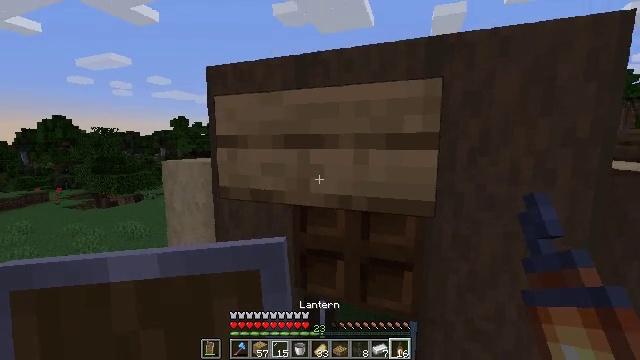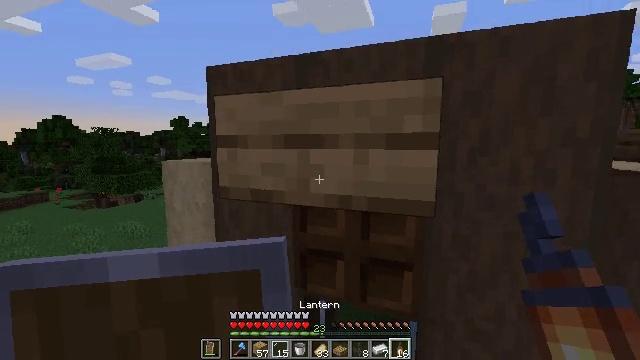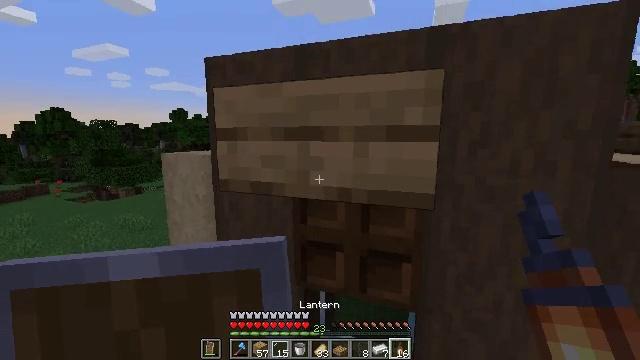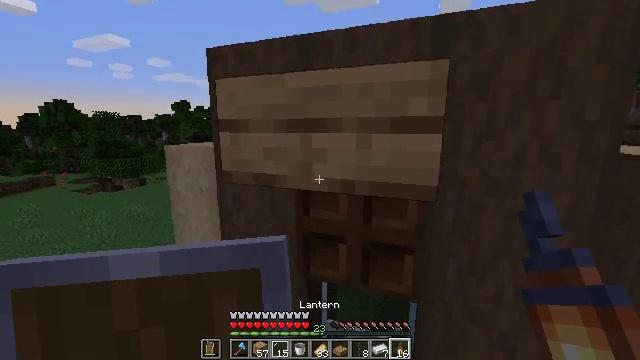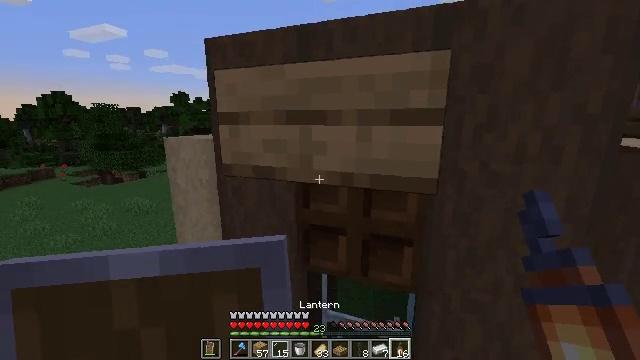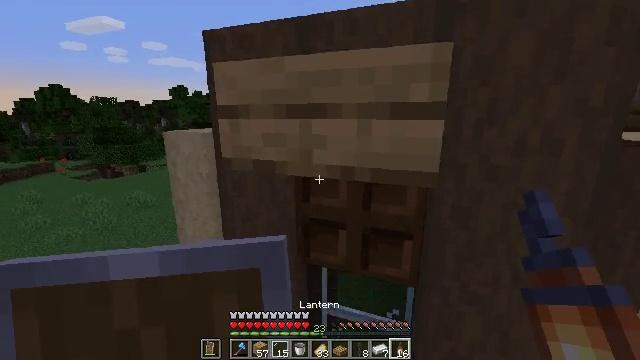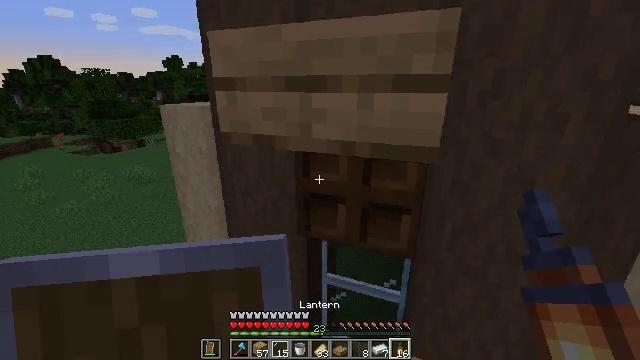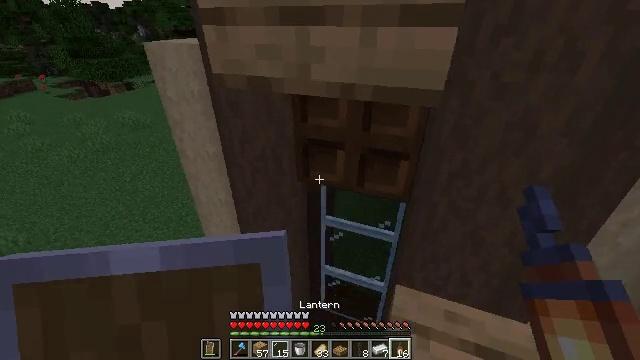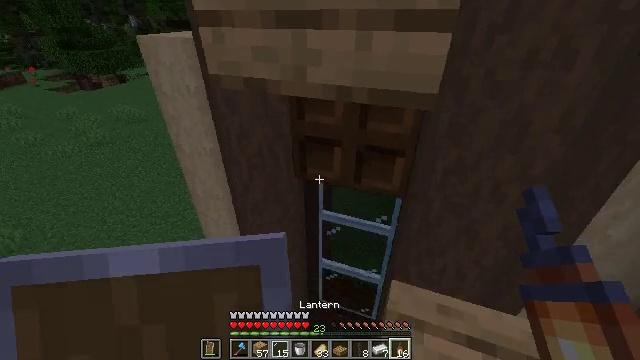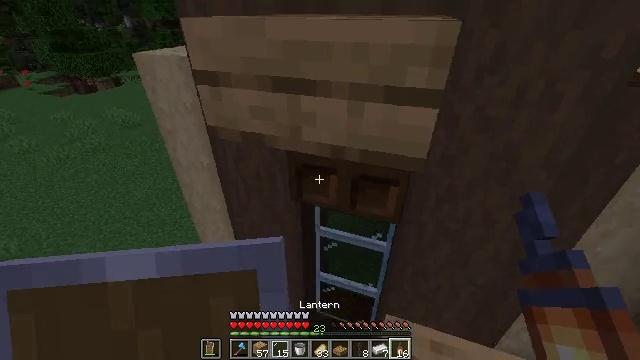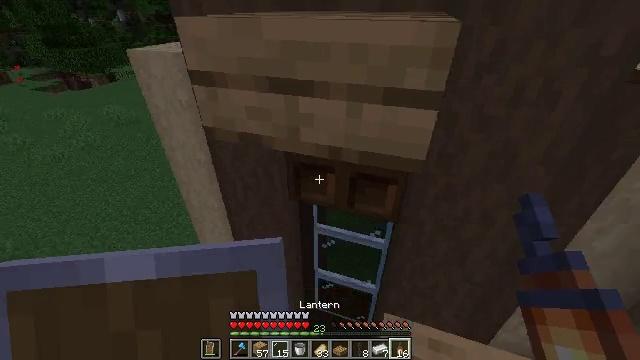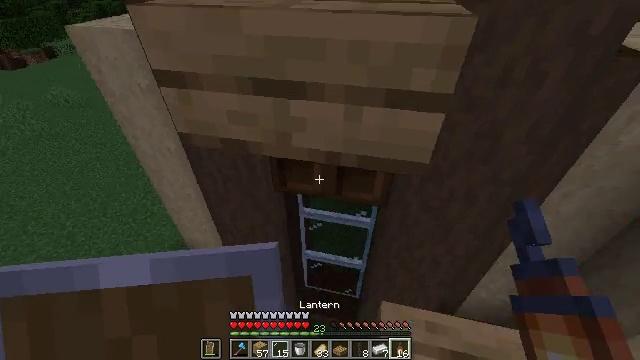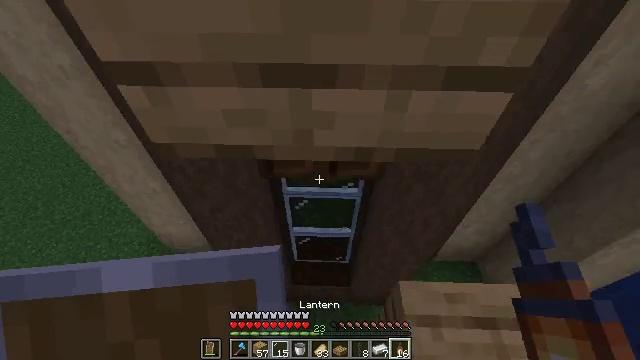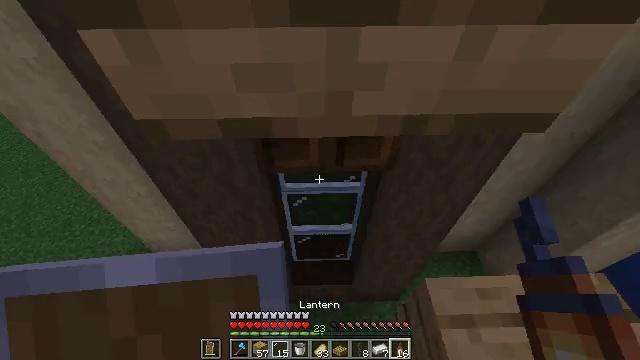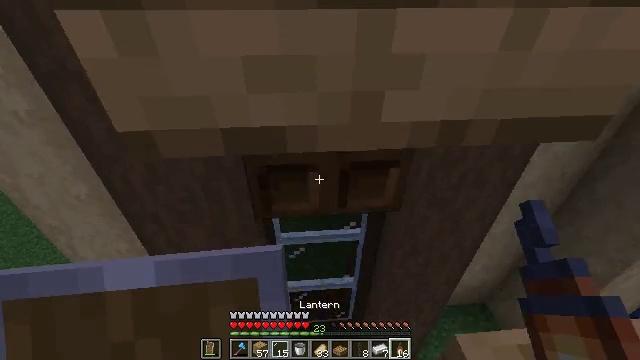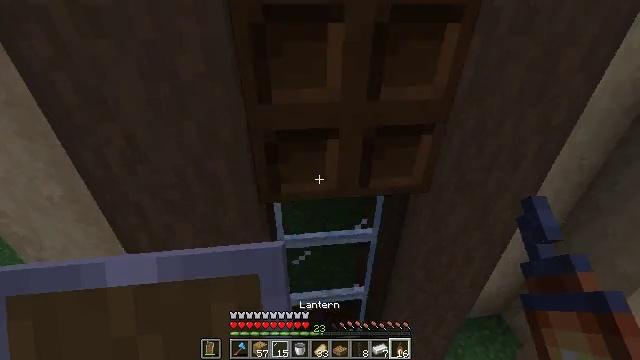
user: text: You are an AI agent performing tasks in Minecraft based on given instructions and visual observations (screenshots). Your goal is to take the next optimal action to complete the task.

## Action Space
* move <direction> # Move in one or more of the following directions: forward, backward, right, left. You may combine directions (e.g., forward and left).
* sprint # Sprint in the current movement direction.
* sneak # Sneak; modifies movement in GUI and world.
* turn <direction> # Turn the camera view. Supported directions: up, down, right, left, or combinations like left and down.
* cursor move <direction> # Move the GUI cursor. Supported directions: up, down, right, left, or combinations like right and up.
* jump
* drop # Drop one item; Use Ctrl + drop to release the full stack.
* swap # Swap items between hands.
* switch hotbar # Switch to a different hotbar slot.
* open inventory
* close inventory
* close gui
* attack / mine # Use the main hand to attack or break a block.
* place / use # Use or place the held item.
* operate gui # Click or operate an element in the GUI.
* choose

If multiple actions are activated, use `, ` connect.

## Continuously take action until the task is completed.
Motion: motion action
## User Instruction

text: Harvest the dark oak trapdoor for reuse.
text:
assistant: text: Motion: sneak
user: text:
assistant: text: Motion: sneak, turn down
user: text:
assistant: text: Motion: sneak, turn down
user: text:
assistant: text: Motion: sneak, turn down
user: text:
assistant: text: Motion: sneak, turn down
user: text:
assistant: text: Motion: sneak, turn down
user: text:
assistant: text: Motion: turn down
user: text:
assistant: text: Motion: turn down
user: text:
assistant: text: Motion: move forward
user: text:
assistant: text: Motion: move forward and move left
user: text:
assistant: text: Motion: move forward and move left, turn right and down
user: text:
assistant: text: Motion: move forward and move left, turn right and down
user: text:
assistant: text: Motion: move forward and move left, turn right
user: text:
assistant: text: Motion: move left, turn right and up
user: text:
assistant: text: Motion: turn right and up
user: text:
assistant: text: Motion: no_op
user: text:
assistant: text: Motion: turn up
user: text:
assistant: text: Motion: turn left and up
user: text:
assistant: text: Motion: turn left and up
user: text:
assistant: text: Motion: turn left and up
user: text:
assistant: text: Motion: move right, turn right and up
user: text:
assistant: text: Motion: move right, turn right and up
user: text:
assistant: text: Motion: move right, turn left and up
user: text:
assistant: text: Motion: move right, turn left and up
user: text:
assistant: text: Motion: no_op
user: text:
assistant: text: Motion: no_op
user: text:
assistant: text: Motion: no_op
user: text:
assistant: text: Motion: no_op
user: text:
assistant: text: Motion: turn right and up
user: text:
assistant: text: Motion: move right, turn right and up